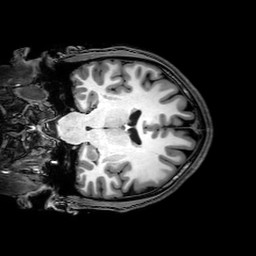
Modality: T1w
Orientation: coronal
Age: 25
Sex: male
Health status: healthy
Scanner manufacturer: philips
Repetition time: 0.00817 s
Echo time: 0.00374 s